Question: First of all I am pretty new at EA coding, second I have looked for a related post on the MT4 forum itself and on mighty google.
Now I wrote a simple EA to open an order if certain conditions are met, one of which is 'double RSI_1 = iRSI( NULL, PERIOD_H1, 14, PRICE_CLOSE, 0 ) > 70'.
Well, as you can see in the attachment, the order was opened not at the 'close' price of the candle, but higher, according to the picture it should have opened at the next candle on the right.
I would think, according to the documentation, that by using 'price_close' the 'rsi' would get calculated at the 'close' price for the time frame selected, but it doesn't look that way.
What am I missing?
How can I fix it?

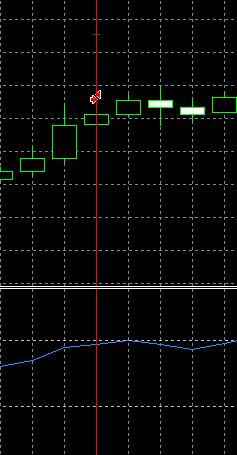
Answer: ## Q: What am I missing?
MT4-Terminal, a programmable, client-side trading access-device uses ( for historical reasons ) a time-reversed-indexing of registers, that store actual / historical values '{ open, high, low, close, volume }' for respective time-units ( specific in duration for each TimeFRAME ).
Other values get "derived"/calculated from these cardinal values ( either by "pre-defined" ( implemented ) indicators '{ iRSI(), iMFI(), ... }' or programmatically by your MQL4-code ).
common issue is, that time passes... ( obvious..., but surprisingly, there are some artificial side-effects in PriceDOMAIN, that surprisingly originate from TimeDOMAIN, introduced by the historical simplifications for the fastest possible handling of pricing data in real-time, that cause troubles alike your idea stroke into ).
Once 'aNewBarEVENT' appears, a very special case happens ( always )...
Registers 'open[0] == high[0] == low[0] == close[0] & volume[0] == 1'
As the time passes on and via subsequent 'anFxMarketEVENT' arrivals into your MT4-Terminal software both 'volume[0]' > 1 grows & register 'close[0]' gets newer and newer value(s) ( typically other than 'open[0]' )
That mechanism thus "complicates" any decision making bound to "just-present" value of 'close[0]', as the next arrival of 'anFxMarketEVENT' ( a new 'Ask'/'Bid' prices from Broker ) moves the register value to some other value, than might have been used in previous (milli-)second.
This way your code may have started some activity right in the moment ( a derived ) value of 'iRSI( ..., PRICE_CLOSE, ... )' was indeed > 70, however during the remaining time till 'anEndOfBAR' the subsequent 'close[0]' prices went in such a direction, that the last value of 'iRSI()' upon "leaving" the Bar was way less than 70 ... ( as you seem to try to depict in your ( cropped w/o scales ) PrintScreen )
issue seems with aPriceDOMAIN distance of the markers "above" the candle 'close[aBarPTR]' level.
A LONG trade was entered at a price given by both the 'Bid' '== close[0]' & 'Spread', nevertheless the graph shows candle prices as 'Bid'-based prices, so in case the visual distance equals to 'Spread' at the time of XTO ( where 'Spread' value might be of a constant or variable size, depending on your Broker Terms & Conditions ), the position of a LONG trade entry is fair & correct.
issue that may be but need not be valid in this case is that MT4-Terminal feature called a was not quite fair & handy in handling a multi-TimeFRAME calculations during back-testing. Some years ago, our team simply gave up to use in-built functions and started to use our own register-handling so as to maintain our own, independent, multi-TimeFRAME values we could really rely on.
## Q: How can I fix it?
Due to the nature of handling the hot-'[0]'-bar events, your code needs some other filter(s) or additional indicators, that do not lag ( do not add additional latency & skew in time, when a trading decision gets triggered ) and do not get flutter ( repeating triggering during the same bar ).
'MQL4' gives some tools for doing that, if in a need to get more, one may resort to additional external facilities ( a fully distributed multi-agent grid/cloud/GPU-based computing ).
So, enjoy the great world of FX/MT4.
All these possibilities are at your fingertips.